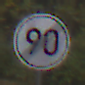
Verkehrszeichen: EndeGeschwindigkeit90
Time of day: MorningAfternoon
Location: Outdoor (Nature)
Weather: Overcast
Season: Autumn
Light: Natural